Question: I'm making an project that will use an arrow in a field as shown bellow.

I want the object to move as it receives some data for movement - such as coordinates from a satellite.
Questions are:
- -
I've never worked exactly with this type of Qt object. I'd started coding in Python with PyQt5, but with the lack of examples using this library in this language - I started studying C++ to understand Qt5 library better.
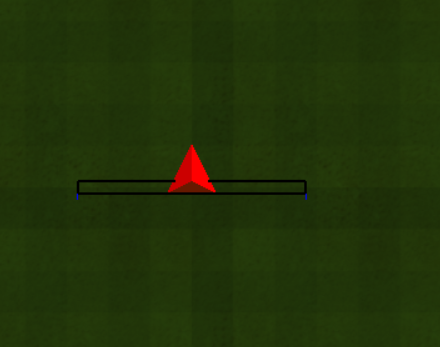
Answer: The advantage of Qt is that it allows you to create visual elements using low-level tools (like QPainter) to high-level tools (like QGraphicsItem, QML items). In this case, the easiest thing is to use QGraphicsItem based on a QGraphicsPathItem and override the paint method for custom painting. For the case of movement you just have to use the setPos() method, but to obtain a smooth movement then a QVariantAnimation must be used.
'''
import random
from PyQt5 import QtCore, QtGui, QtWidgets
class ArrowItem(QtWidgets.QGraphicsPathItem):
def __init__(self, parent=None):
super().__init__(parent)
self._length = -1
self._points = QtCore.QPointF(), QtCore.QPointF(), QtCore.QPointF()
self.length = 40.0
@property
def length(self):
return self._length
@length.setter
def length(self, l):
self._length = l
pos_top = QtCore.QPointF(0, l * 4 / 5)
pos_left = QtCore.QPointF(-l * 3 / 5, -l / 5)
pos_right = QtCore.QPointF(
l * 3 / 5,
-l / 5,
)
path = QtGui.QPainterPath()
path.moveTo(pos_top)
path.lineTo(pos_right)
path.lineTo(pos_left)
self.setPath(path)
self._points = pos_top, pos_left, pos_right
def paint(self, painter, option, widget):
pos_top, pos_left, pos_right = self._points
left_color = QtGui.QColor("#cc0000")
right_color = QtGui.QColor("#ff0000")
bottom_color = QtGui.QColor("#661900")
path_left = QtGui.QPainterPath()
path_left.lineTo(pos_top)
path_left.lineTo(pos_left)
path_right = QtGui.QPainterPath()
path_right.lineTo(pos_top)
path_right.lineTo(pos_right)
path_bottom = QtGui.QPainterPath()
path_bottom.lineTo(pos_left)
path_bottom.lineTo(pos_right)
painter.setPen(QtGui.QColor("black"))
painter.setBrush(left_color)
painter.drawPath(path_left)
painter.setBrush(right_color)
painter.drawPath(path_right)
painter.setBrush(bottom_color)
painter.drawPath(path_bottom)
def moveTo(self, next_position, duration=100):
self._animation = QtCore.QVariantAnimation()
self._animation.setStartValue(self.pos())
self._animation.setEndValue(next_position)
self._animation.setDuration(duration)
self._animation.start(QtCore.QAbstractAnimation.DeleteWhenStopped)
self._animation.valueChanged.connect(self.setPos)
class MainWindow(QtWidgets.QMainWindow):
def __init__(self, parent=None):
super().__init__(parent)
self.scene = QtWidgets.QGraphicsScene()
view = QtWidgets.QGraphicsView()
view.setRenderHints(QtGui.QPainter.Antialiasing)
view.setScene(self.scene)
view.scale(1, -1)
button = QtWidgets.QPushButton("Click me")
central_widget = QtWidgets.QWidget()
lay = QtWidgets.QVBoxLayout(central_widget)
lay.addWidget(view)
lay.addWidget(button)
self.setCentralWidget(central_widget)
self.resize(640, 480)
self.arrow_item = ArrowItem()
self.scene.addItem(self.arrow_item)
button.clicked.connect(self.handle_clicked)
def handle_clicked(self):
x, y = random.sample(range(300), 2)
print("next position:", x, y)
self.arrow_item.moveTo(QtCore.QPointF(x, y))
if __name__ == "__main__":
app = QtWidgets.QApplication([])
w = MainWindow()
w.show()
app.exec_()
'''
<URL>